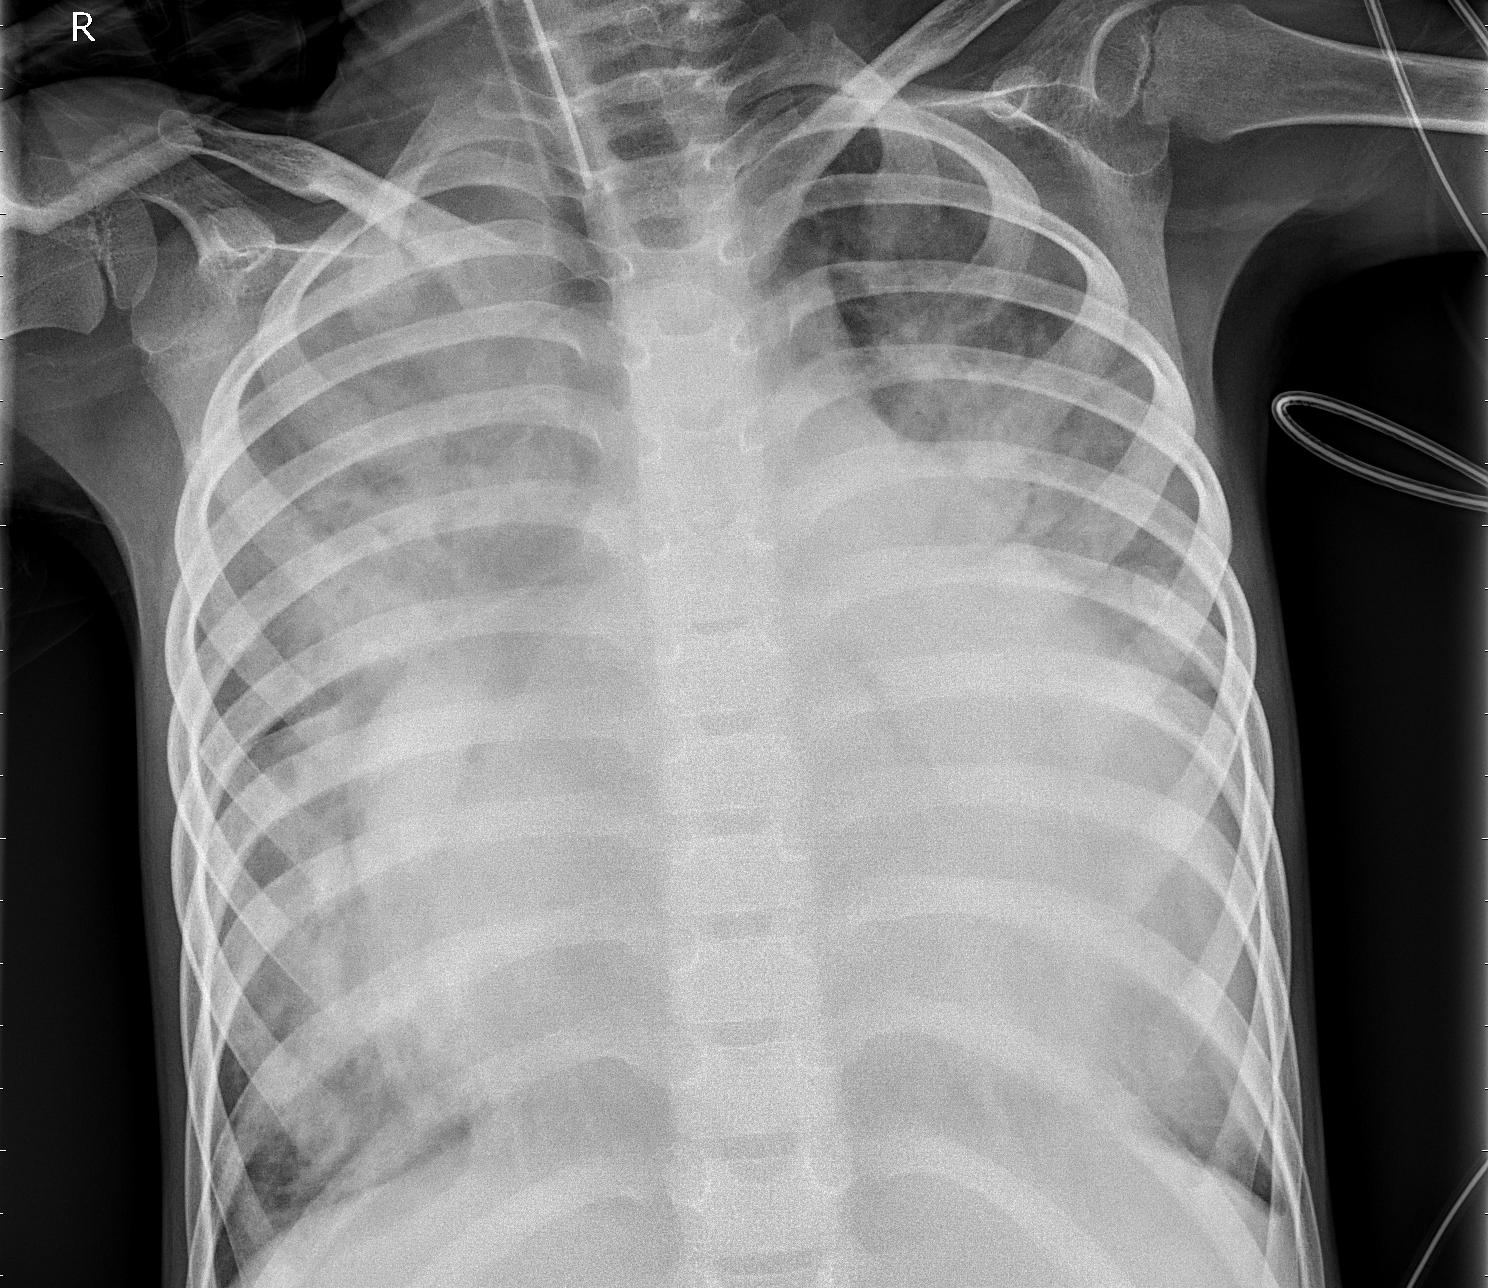
Diagnosis: PNEUMONIA